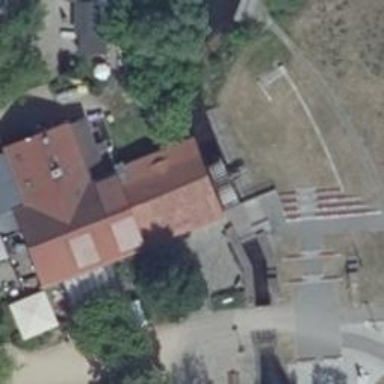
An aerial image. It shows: Museum located in watermill.